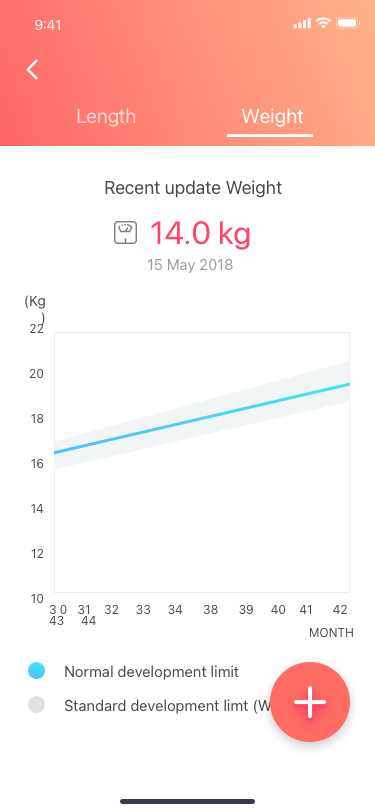
Text in this UI design:
14.0 kg
15 May 2018
Recent update Weight
MONTH
(Kg)
3 0   31    32     33     34      38      39     40    41      42     43     44
22

20

18

16

14

12

10
Normal development limit
Standard development limt (WTO)
Length
Weight